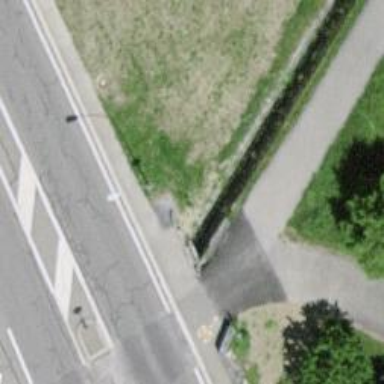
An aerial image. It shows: Culvert tunnel crossing ditch waterway.